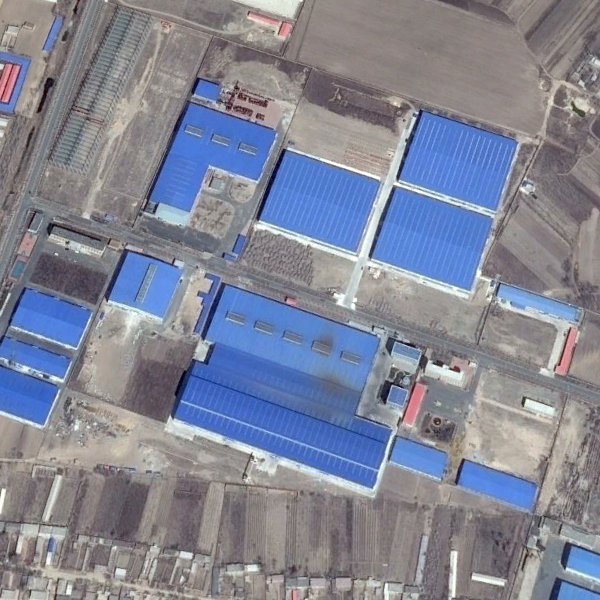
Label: Industrial